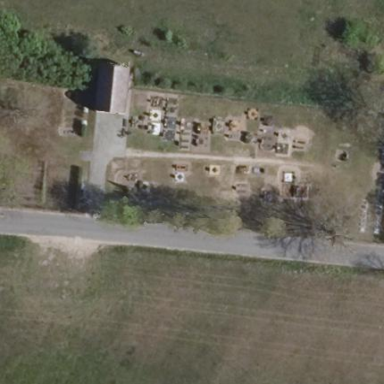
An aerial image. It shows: Cemetery.